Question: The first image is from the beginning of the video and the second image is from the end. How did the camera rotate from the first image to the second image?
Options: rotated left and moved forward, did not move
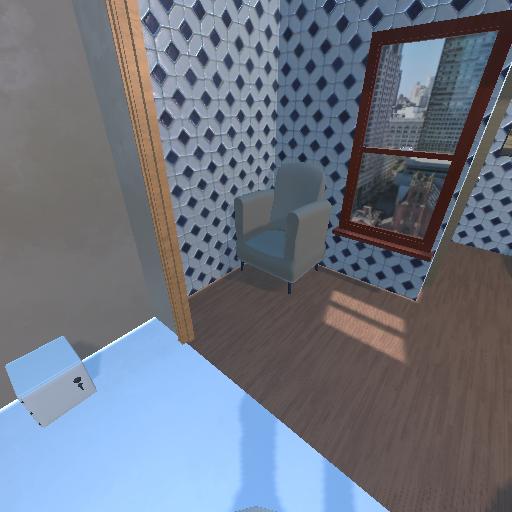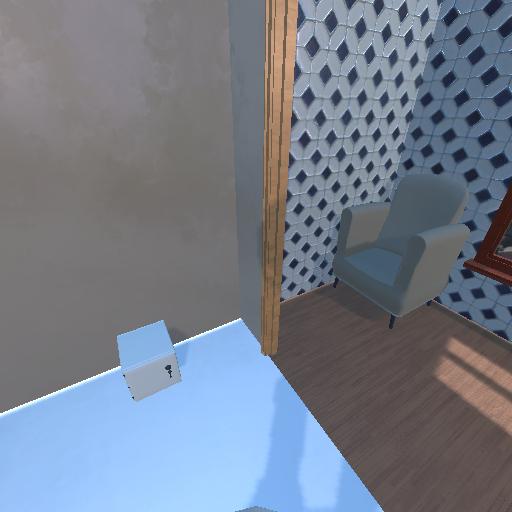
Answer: rotated left and moved forward